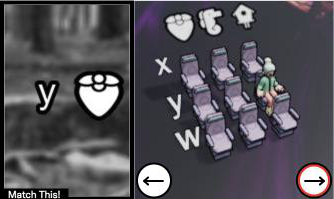
Task: seats
Answer: no